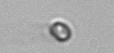
Label: nanoplankton_mix